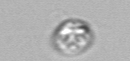
Label: Amoeba